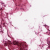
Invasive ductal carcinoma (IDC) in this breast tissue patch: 0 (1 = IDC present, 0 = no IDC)